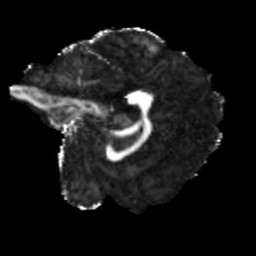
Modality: FA
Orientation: sagittal
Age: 19
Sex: female
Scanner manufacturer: siemens
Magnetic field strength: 3 T
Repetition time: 3.23 s
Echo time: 0.0892 s